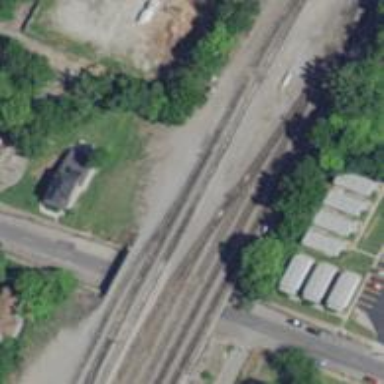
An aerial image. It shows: Railway yard.